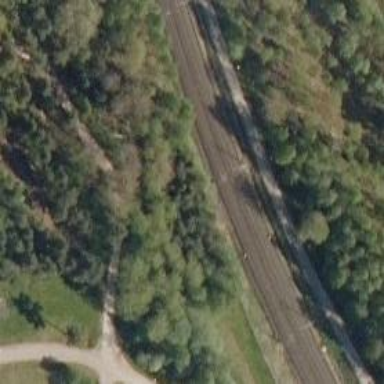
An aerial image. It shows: Railway signal.